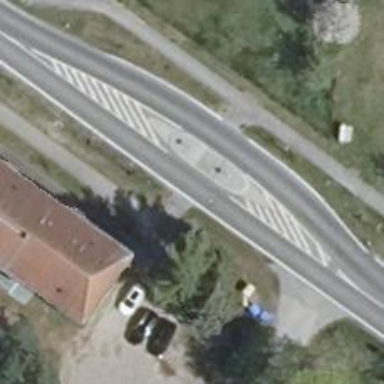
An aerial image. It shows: Primary road with asphalt surface.